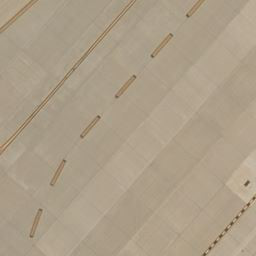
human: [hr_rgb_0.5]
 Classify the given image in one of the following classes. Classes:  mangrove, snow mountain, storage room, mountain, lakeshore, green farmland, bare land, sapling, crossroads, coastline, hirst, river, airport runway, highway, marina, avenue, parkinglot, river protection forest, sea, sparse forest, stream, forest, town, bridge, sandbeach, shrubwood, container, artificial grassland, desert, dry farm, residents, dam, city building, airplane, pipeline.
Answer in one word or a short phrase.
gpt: airport runway